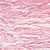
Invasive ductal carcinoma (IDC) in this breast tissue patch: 0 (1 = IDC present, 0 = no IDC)